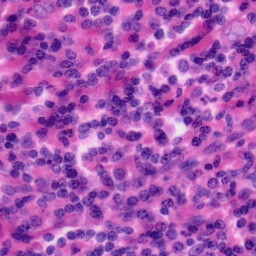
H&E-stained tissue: Tonsil